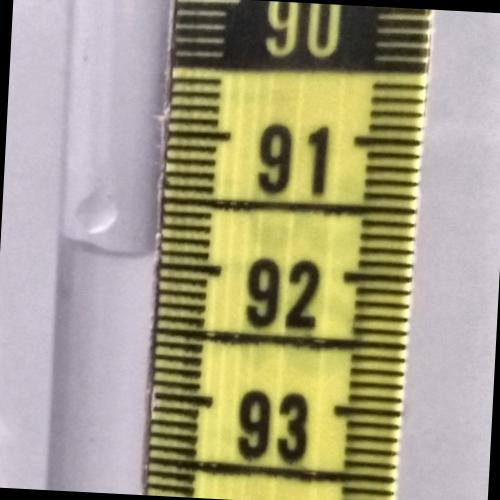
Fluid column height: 91.9 cm